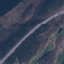
Label: Highway